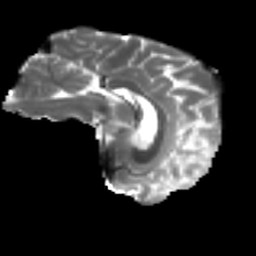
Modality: T2w
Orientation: sagittal
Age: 30
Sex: female
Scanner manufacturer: ge
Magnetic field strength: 3 T
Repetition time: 7.8 s
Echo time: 0.0606 s